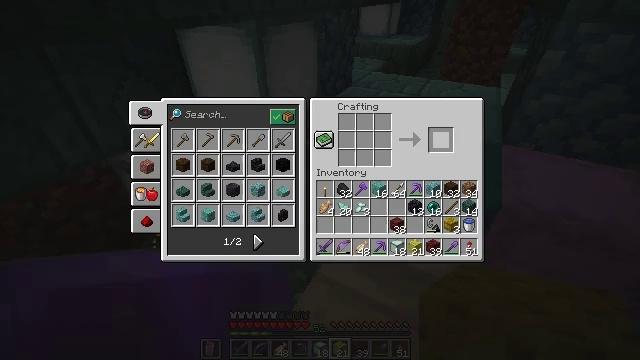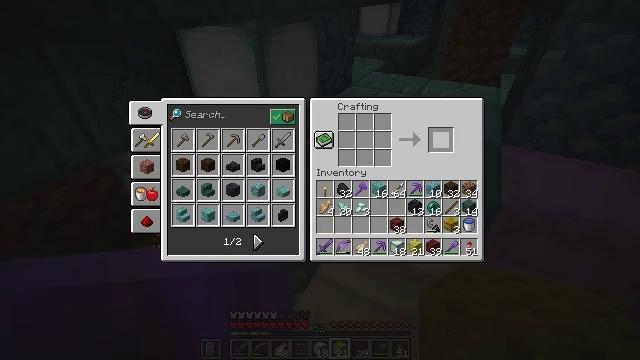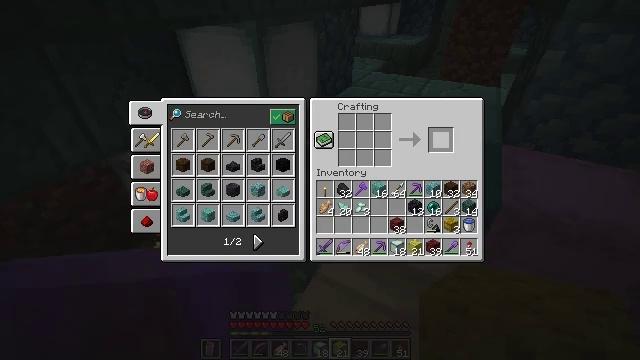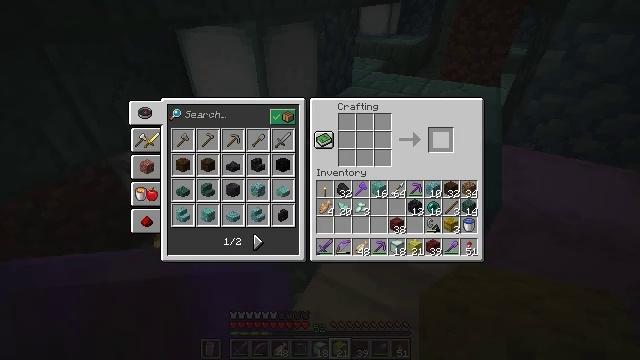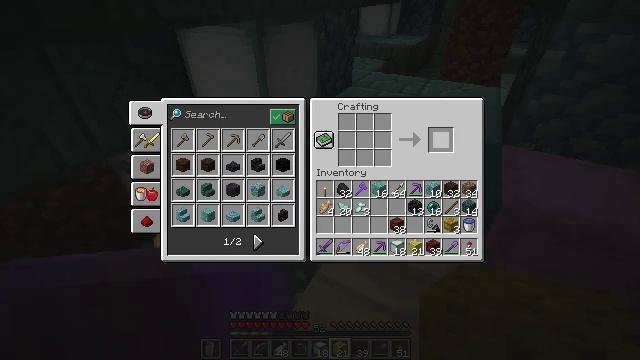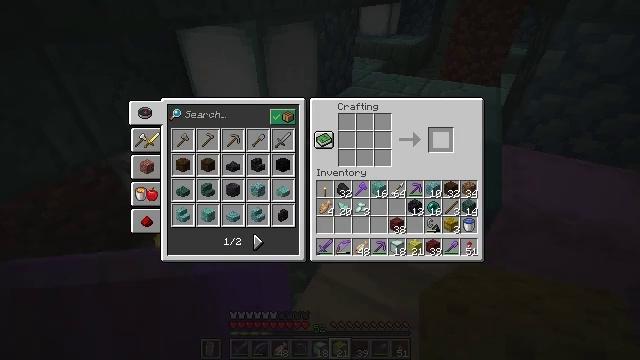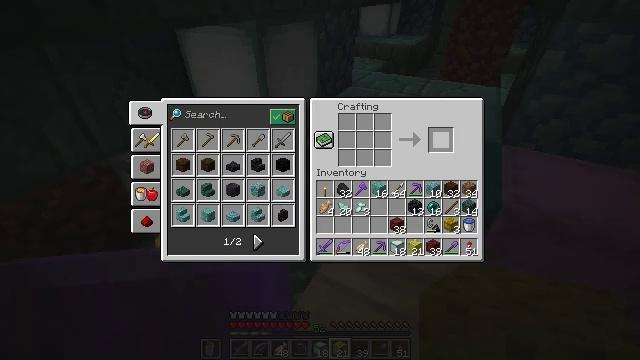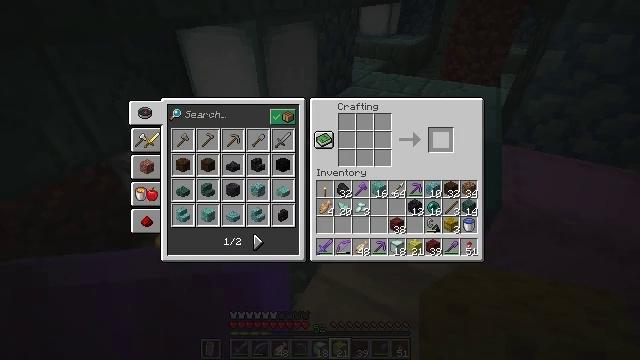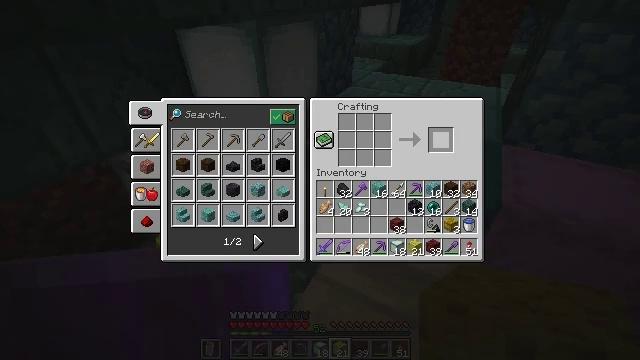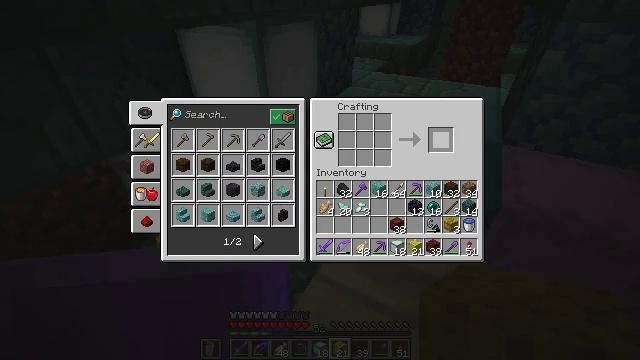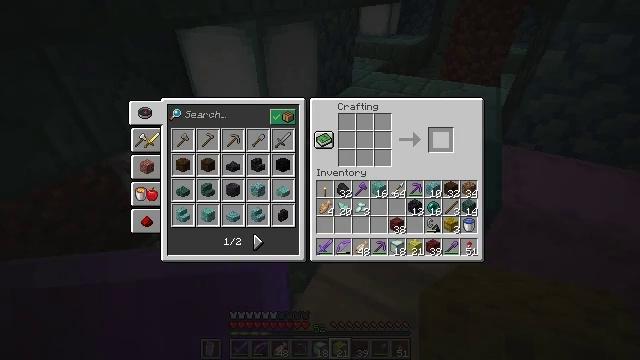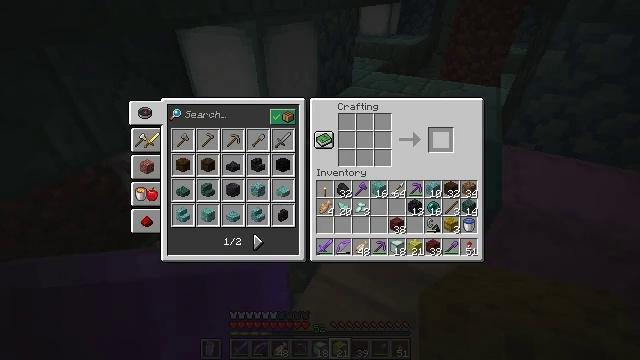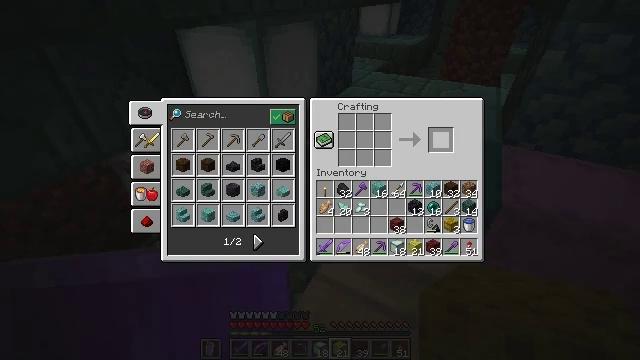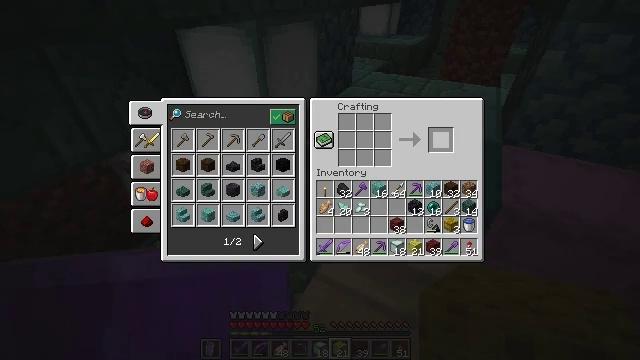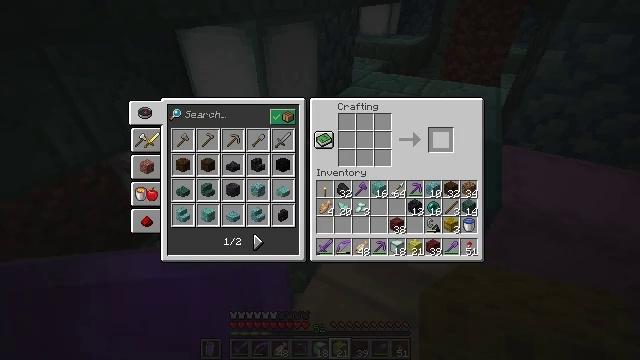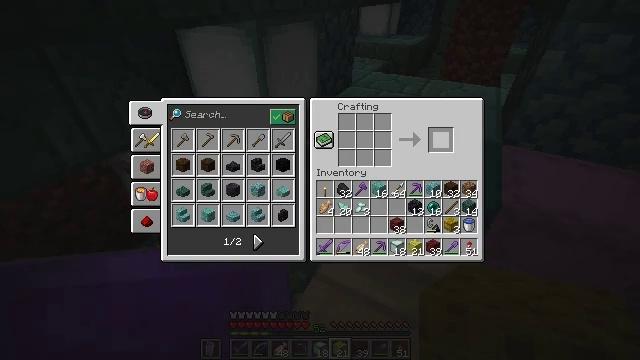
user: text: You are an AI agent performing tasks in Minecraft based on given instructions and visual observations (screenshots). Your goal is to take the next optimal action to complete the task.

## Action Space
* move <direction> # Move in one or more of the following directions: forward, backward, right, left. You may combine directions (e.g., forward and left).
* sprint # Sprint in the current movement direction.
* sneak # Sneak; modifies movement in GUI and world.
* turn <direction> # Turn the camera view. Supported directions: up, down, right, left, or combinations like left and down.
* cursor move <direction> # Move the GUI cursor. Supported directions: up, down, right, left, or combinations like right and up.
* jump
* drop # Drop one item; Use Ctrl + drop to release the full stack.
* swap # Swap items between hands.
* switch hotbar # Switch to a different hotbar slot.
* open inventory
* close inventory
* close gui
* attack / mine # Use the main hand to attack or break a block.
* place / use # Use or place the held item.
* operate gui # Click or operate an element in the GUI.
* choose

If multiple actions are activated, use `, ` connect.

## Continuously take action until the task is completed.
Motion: motion action
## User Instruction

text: craft item sponge
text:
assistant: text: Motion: sneak, attack / mine
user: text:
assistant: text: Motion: sneak, attack / mine
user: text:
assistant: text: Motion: sneak, attack / mine
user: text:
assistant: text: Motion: sneak, attack / mine
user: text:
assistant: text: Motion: sneak, attack / mine
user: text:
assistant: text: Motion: sneak, attack / mine
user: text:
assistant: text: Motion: sneak, attack / mine
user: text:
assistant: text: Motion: no_op
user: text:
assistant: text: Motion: no_op
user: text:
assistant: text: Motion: no_op
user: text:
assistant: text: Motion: no_op
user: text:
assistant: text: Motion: no_op
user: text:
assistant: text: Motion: no_op
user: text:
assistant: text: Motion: no_op
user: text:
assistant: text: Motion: no_op
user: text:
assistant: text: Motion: no_op
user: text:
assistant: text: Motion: no_op
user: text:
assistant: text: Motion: no_op
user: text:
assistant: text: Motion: no_op
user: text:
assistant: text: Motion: no_op
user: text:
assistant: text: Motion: no_op
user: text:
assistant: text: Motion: no_op
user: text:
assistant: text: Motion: no_op
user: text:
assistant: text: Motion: no_op
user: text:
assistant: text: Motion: no_op
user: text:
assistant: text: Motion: no_op
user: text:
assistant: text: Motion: no_op
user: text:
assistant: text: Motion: no_op
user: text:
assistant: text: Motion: no_op
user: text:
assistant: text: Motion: no_op